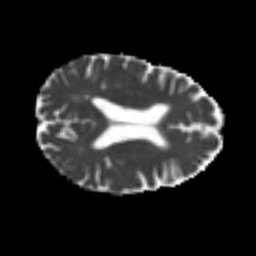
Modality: MD
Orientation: axial
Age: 72
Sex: female
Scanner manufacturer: siemens
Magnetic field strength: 3 T
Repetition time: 4.987 s
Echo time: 0.0792 s